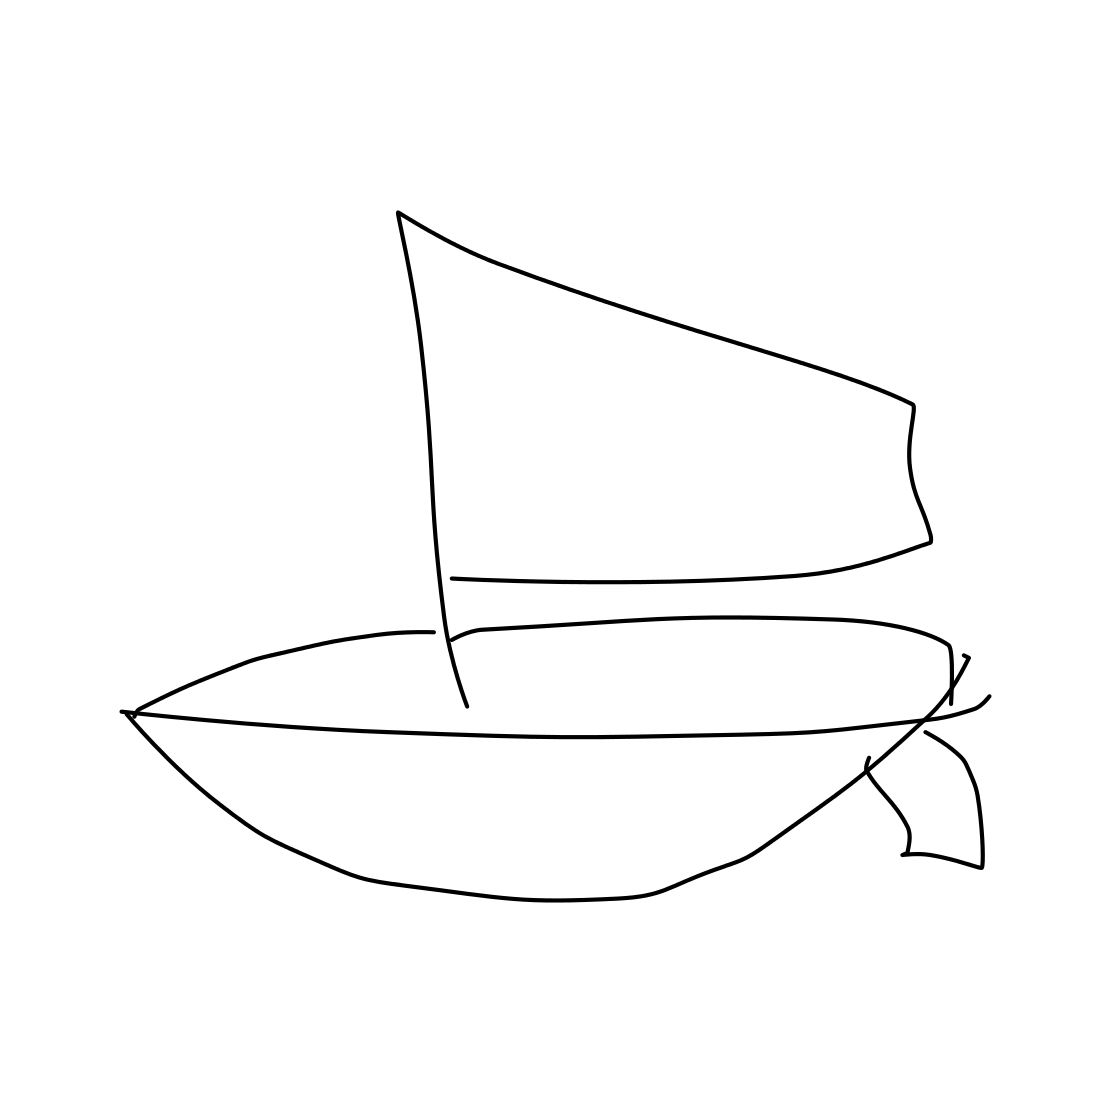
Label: sailboat